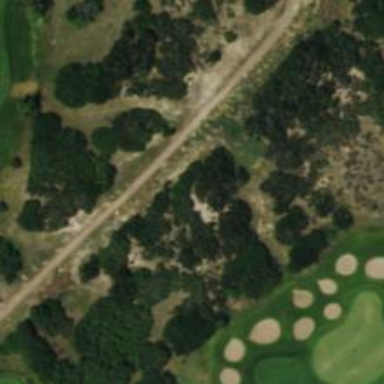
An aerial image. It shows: Path for golf carts.